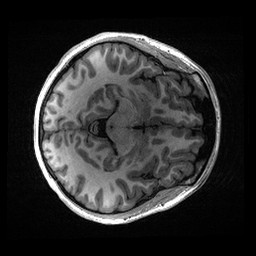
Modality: T1w
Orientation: axial
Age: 17
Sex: female
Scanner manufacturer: ge
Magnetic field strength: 3 T
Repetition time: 0.006952 s
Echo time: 0.00292 s